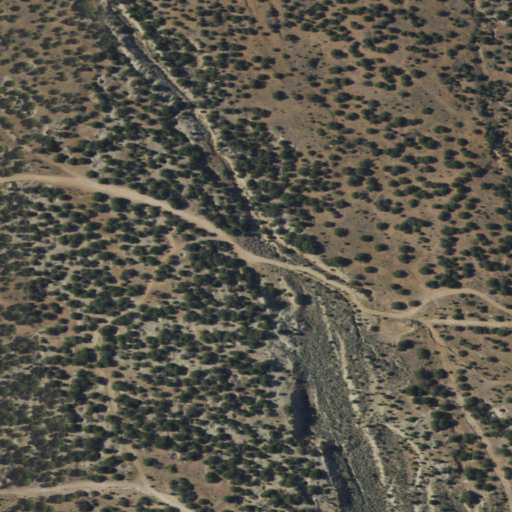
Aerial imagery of valley in New Mexico named San Francisco Canyon containing shrub, evergreen forest, and open development